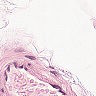
Metastatic tissue present: no